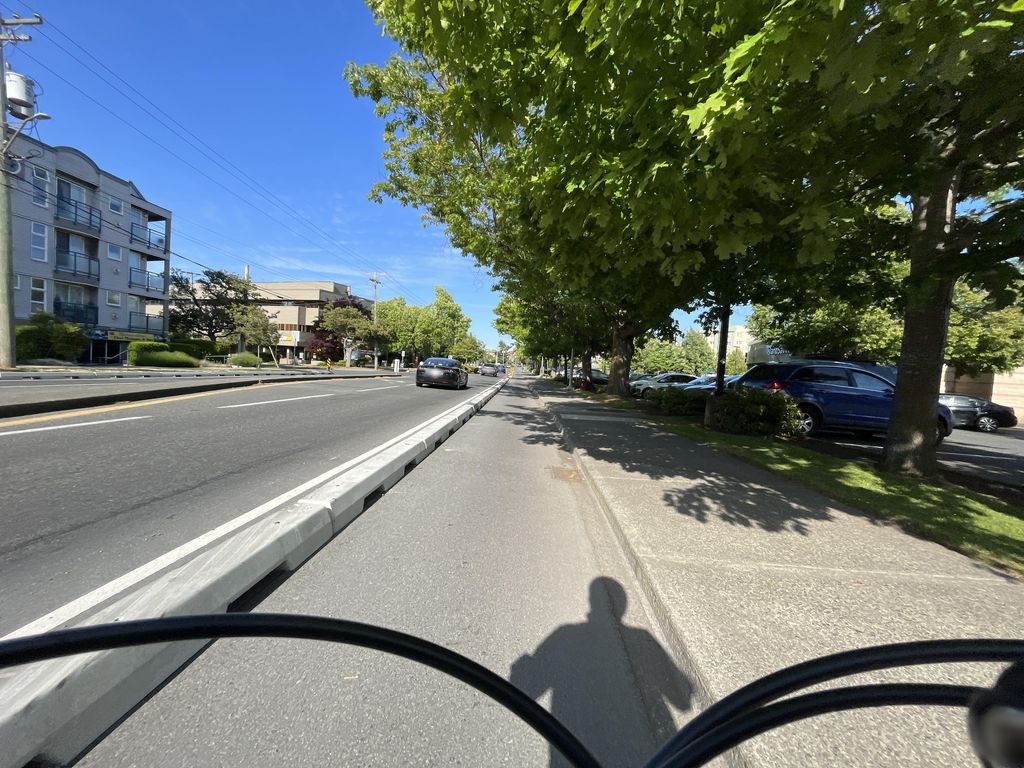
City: victoria